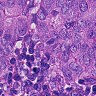
Metastatic tissue present: yes